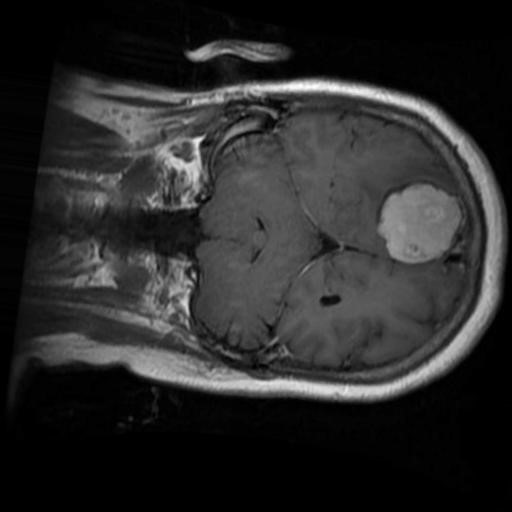
Label: brain_menin